You are looking at the short-time Fourier spectrogram of a bearing's acceleration signal. Diagnose the bearing from this image, choosing from: normal, inner_race, outer_race, ball.
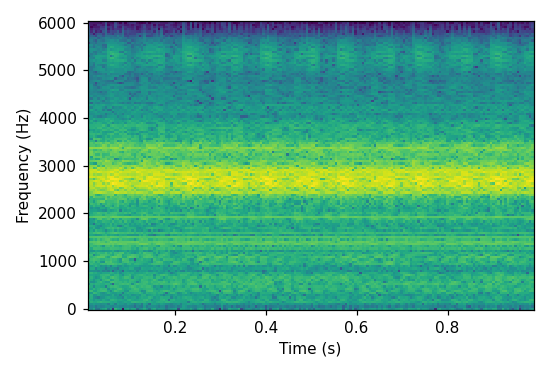
Answer: outer_race